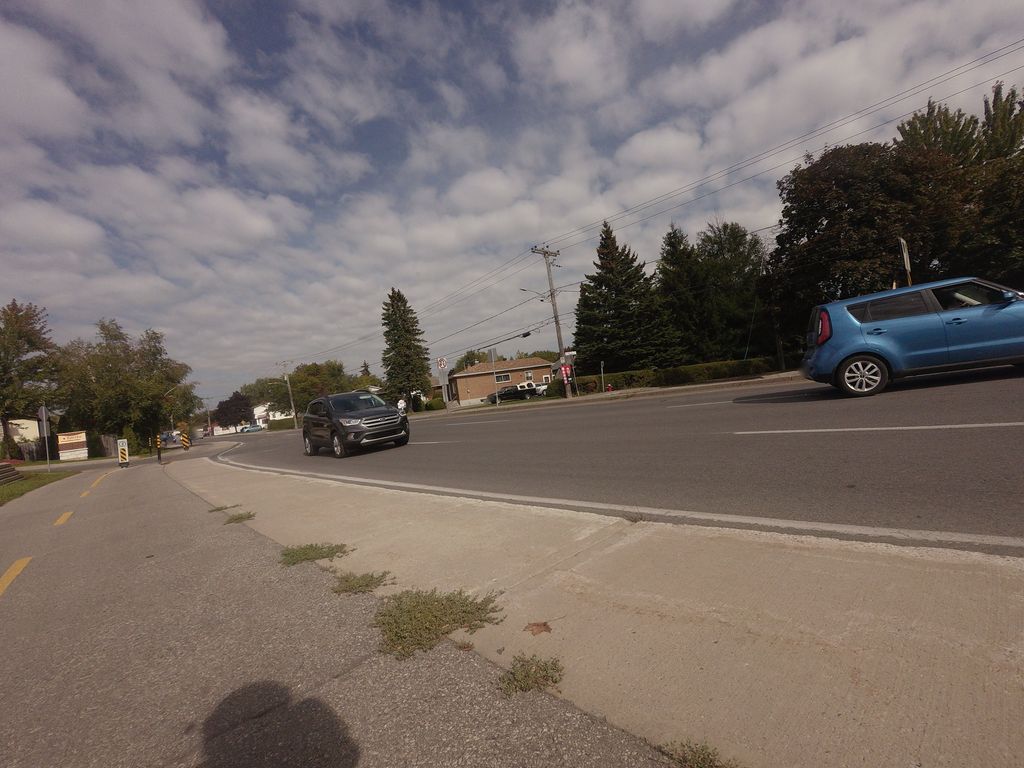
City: montreal